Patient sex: F
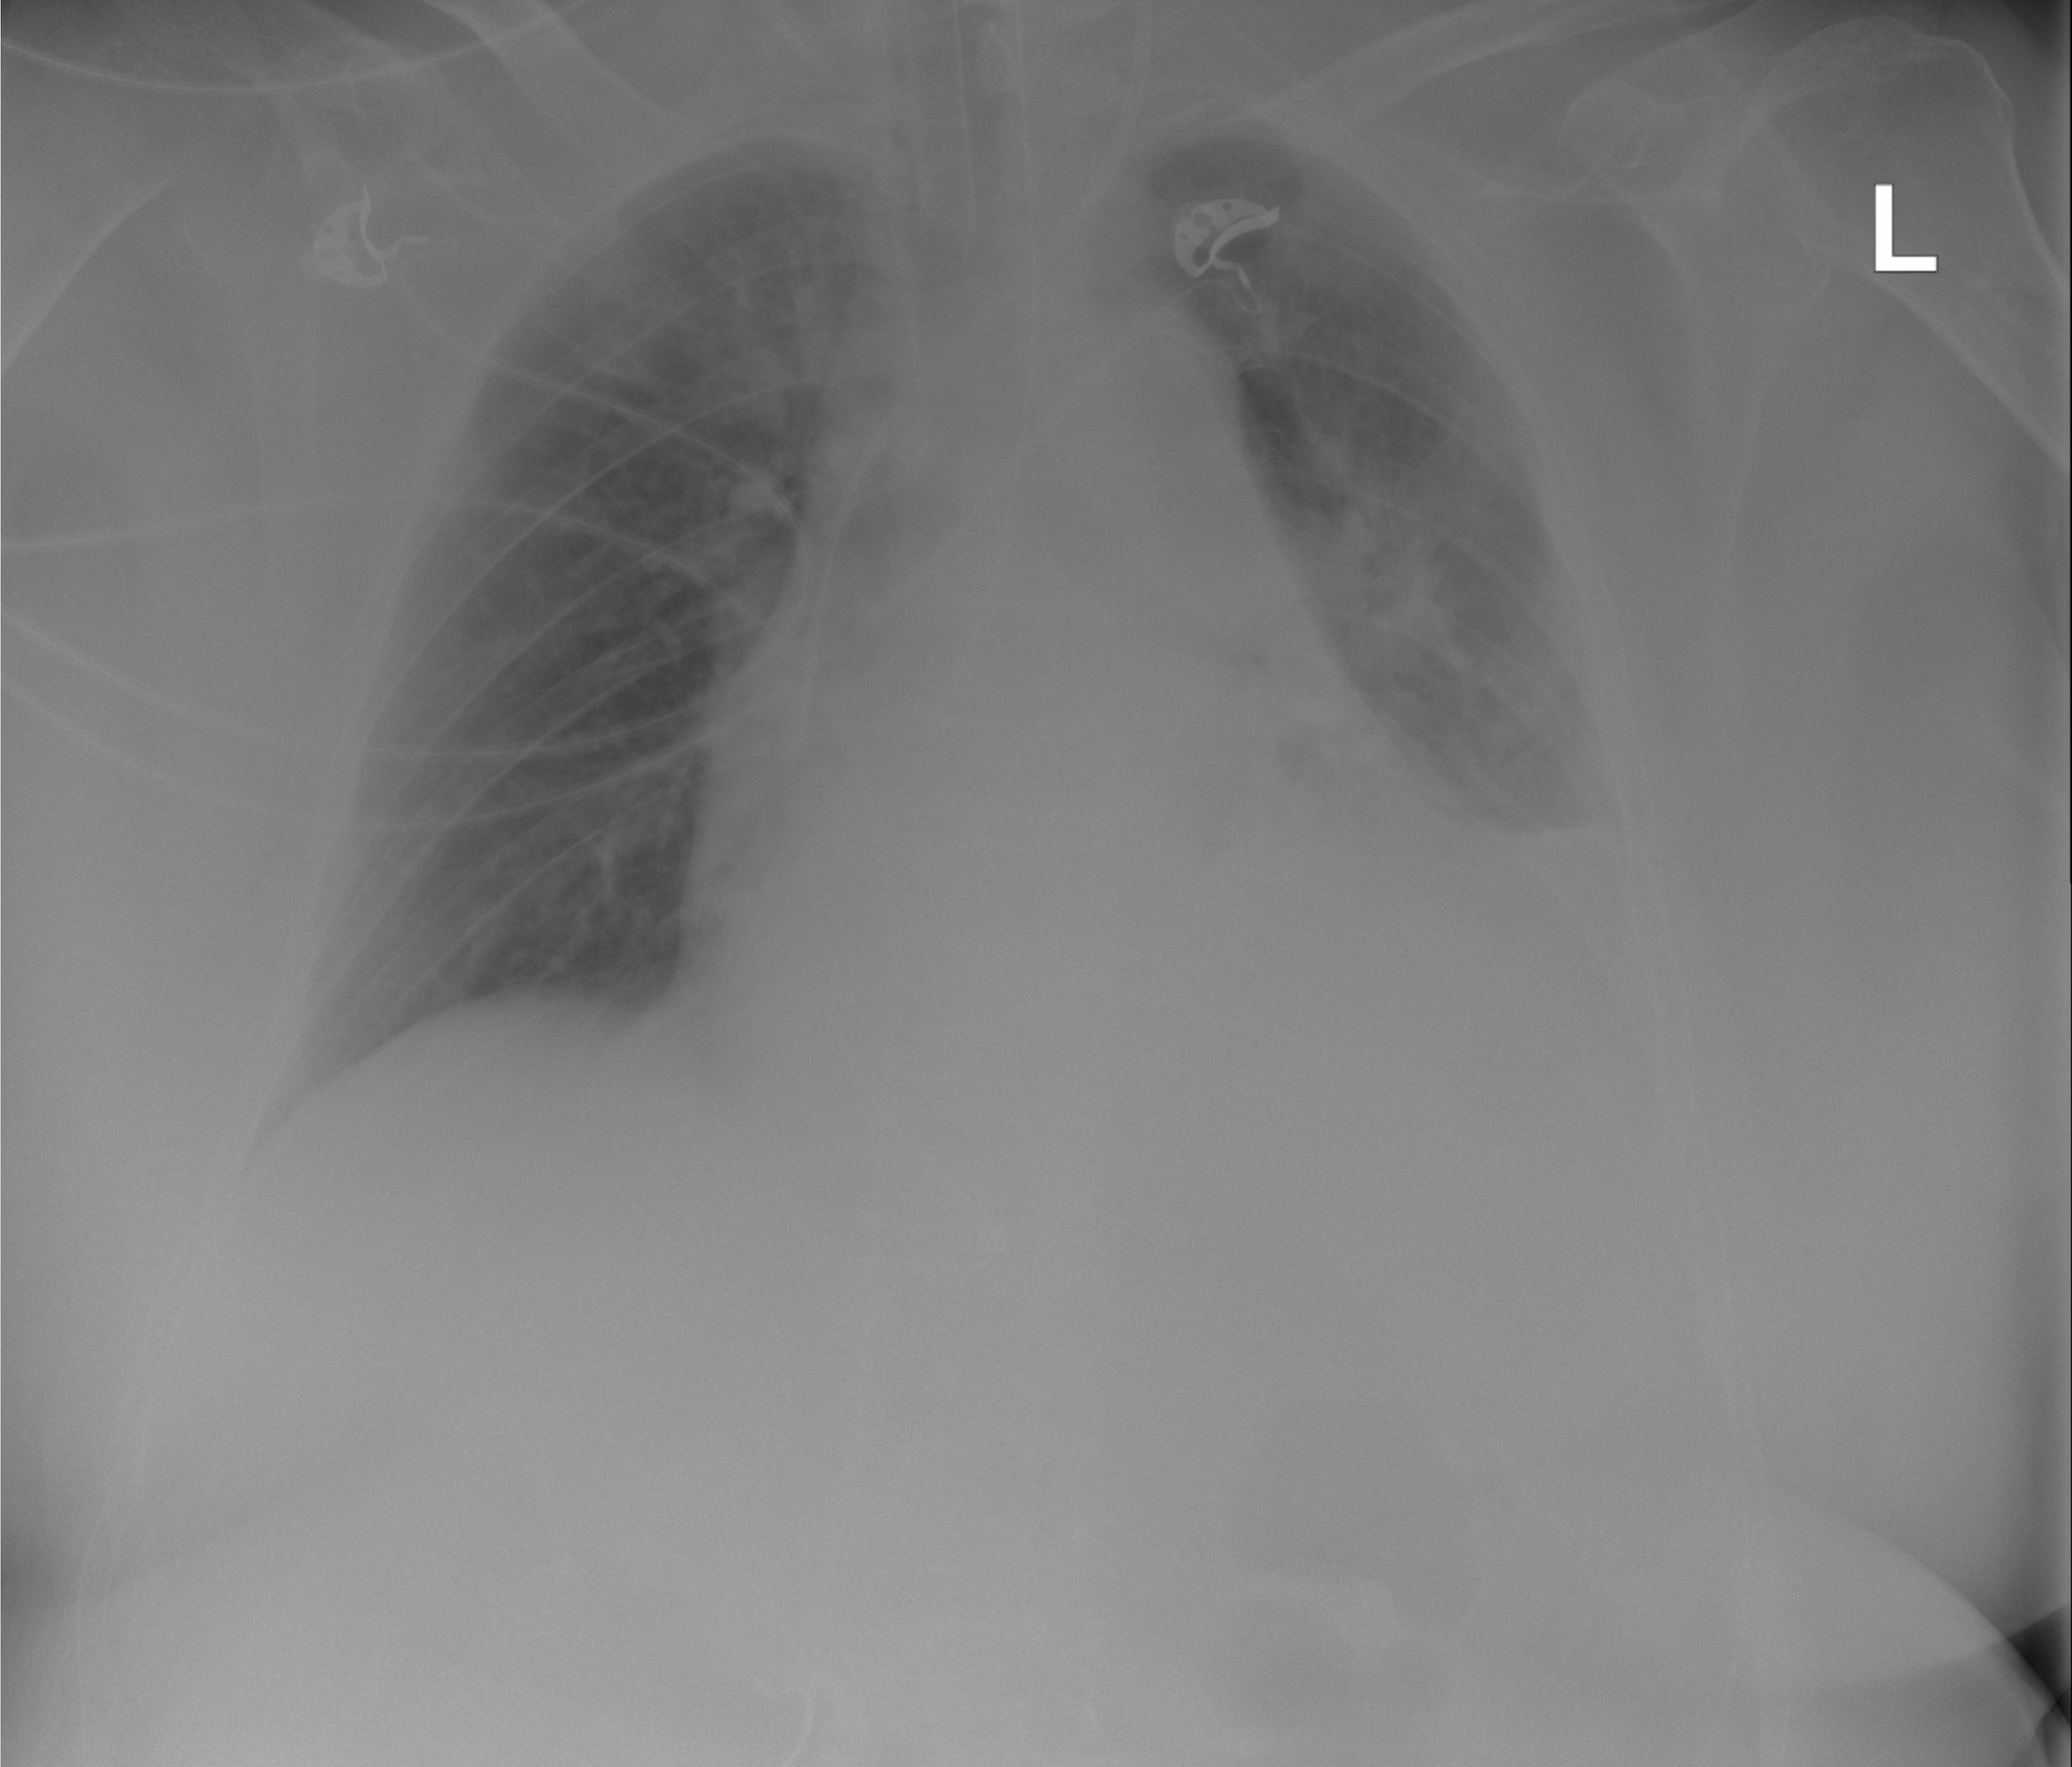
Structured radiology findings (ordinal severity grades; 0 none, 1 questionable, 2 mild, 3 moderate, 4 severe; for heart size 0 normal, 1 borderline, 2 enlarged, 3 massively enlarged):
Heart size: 2
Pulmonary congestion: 0
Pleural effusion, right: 0
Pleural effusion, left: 2
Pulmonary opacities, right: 0
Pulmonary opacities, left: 2
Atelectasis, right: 0
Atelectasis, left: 2